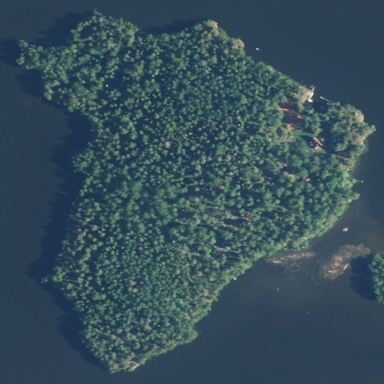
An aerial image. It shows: Islet covered with woodland.